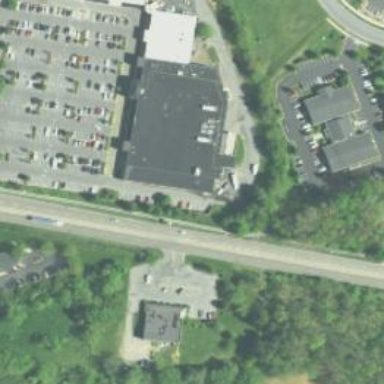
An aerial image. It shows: Supermarket located in building.